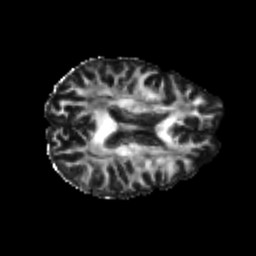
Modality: FA
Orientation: axial
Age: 24
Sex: female
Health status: healthy
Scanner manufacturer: philips
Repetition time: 7.385 s
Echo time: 0.08599 s